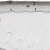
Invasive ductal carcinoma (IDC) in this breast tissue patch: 0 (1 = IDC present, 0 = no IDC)